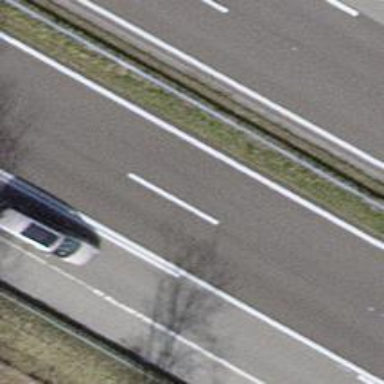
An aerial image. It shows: Asphalt motorway.